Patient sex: M
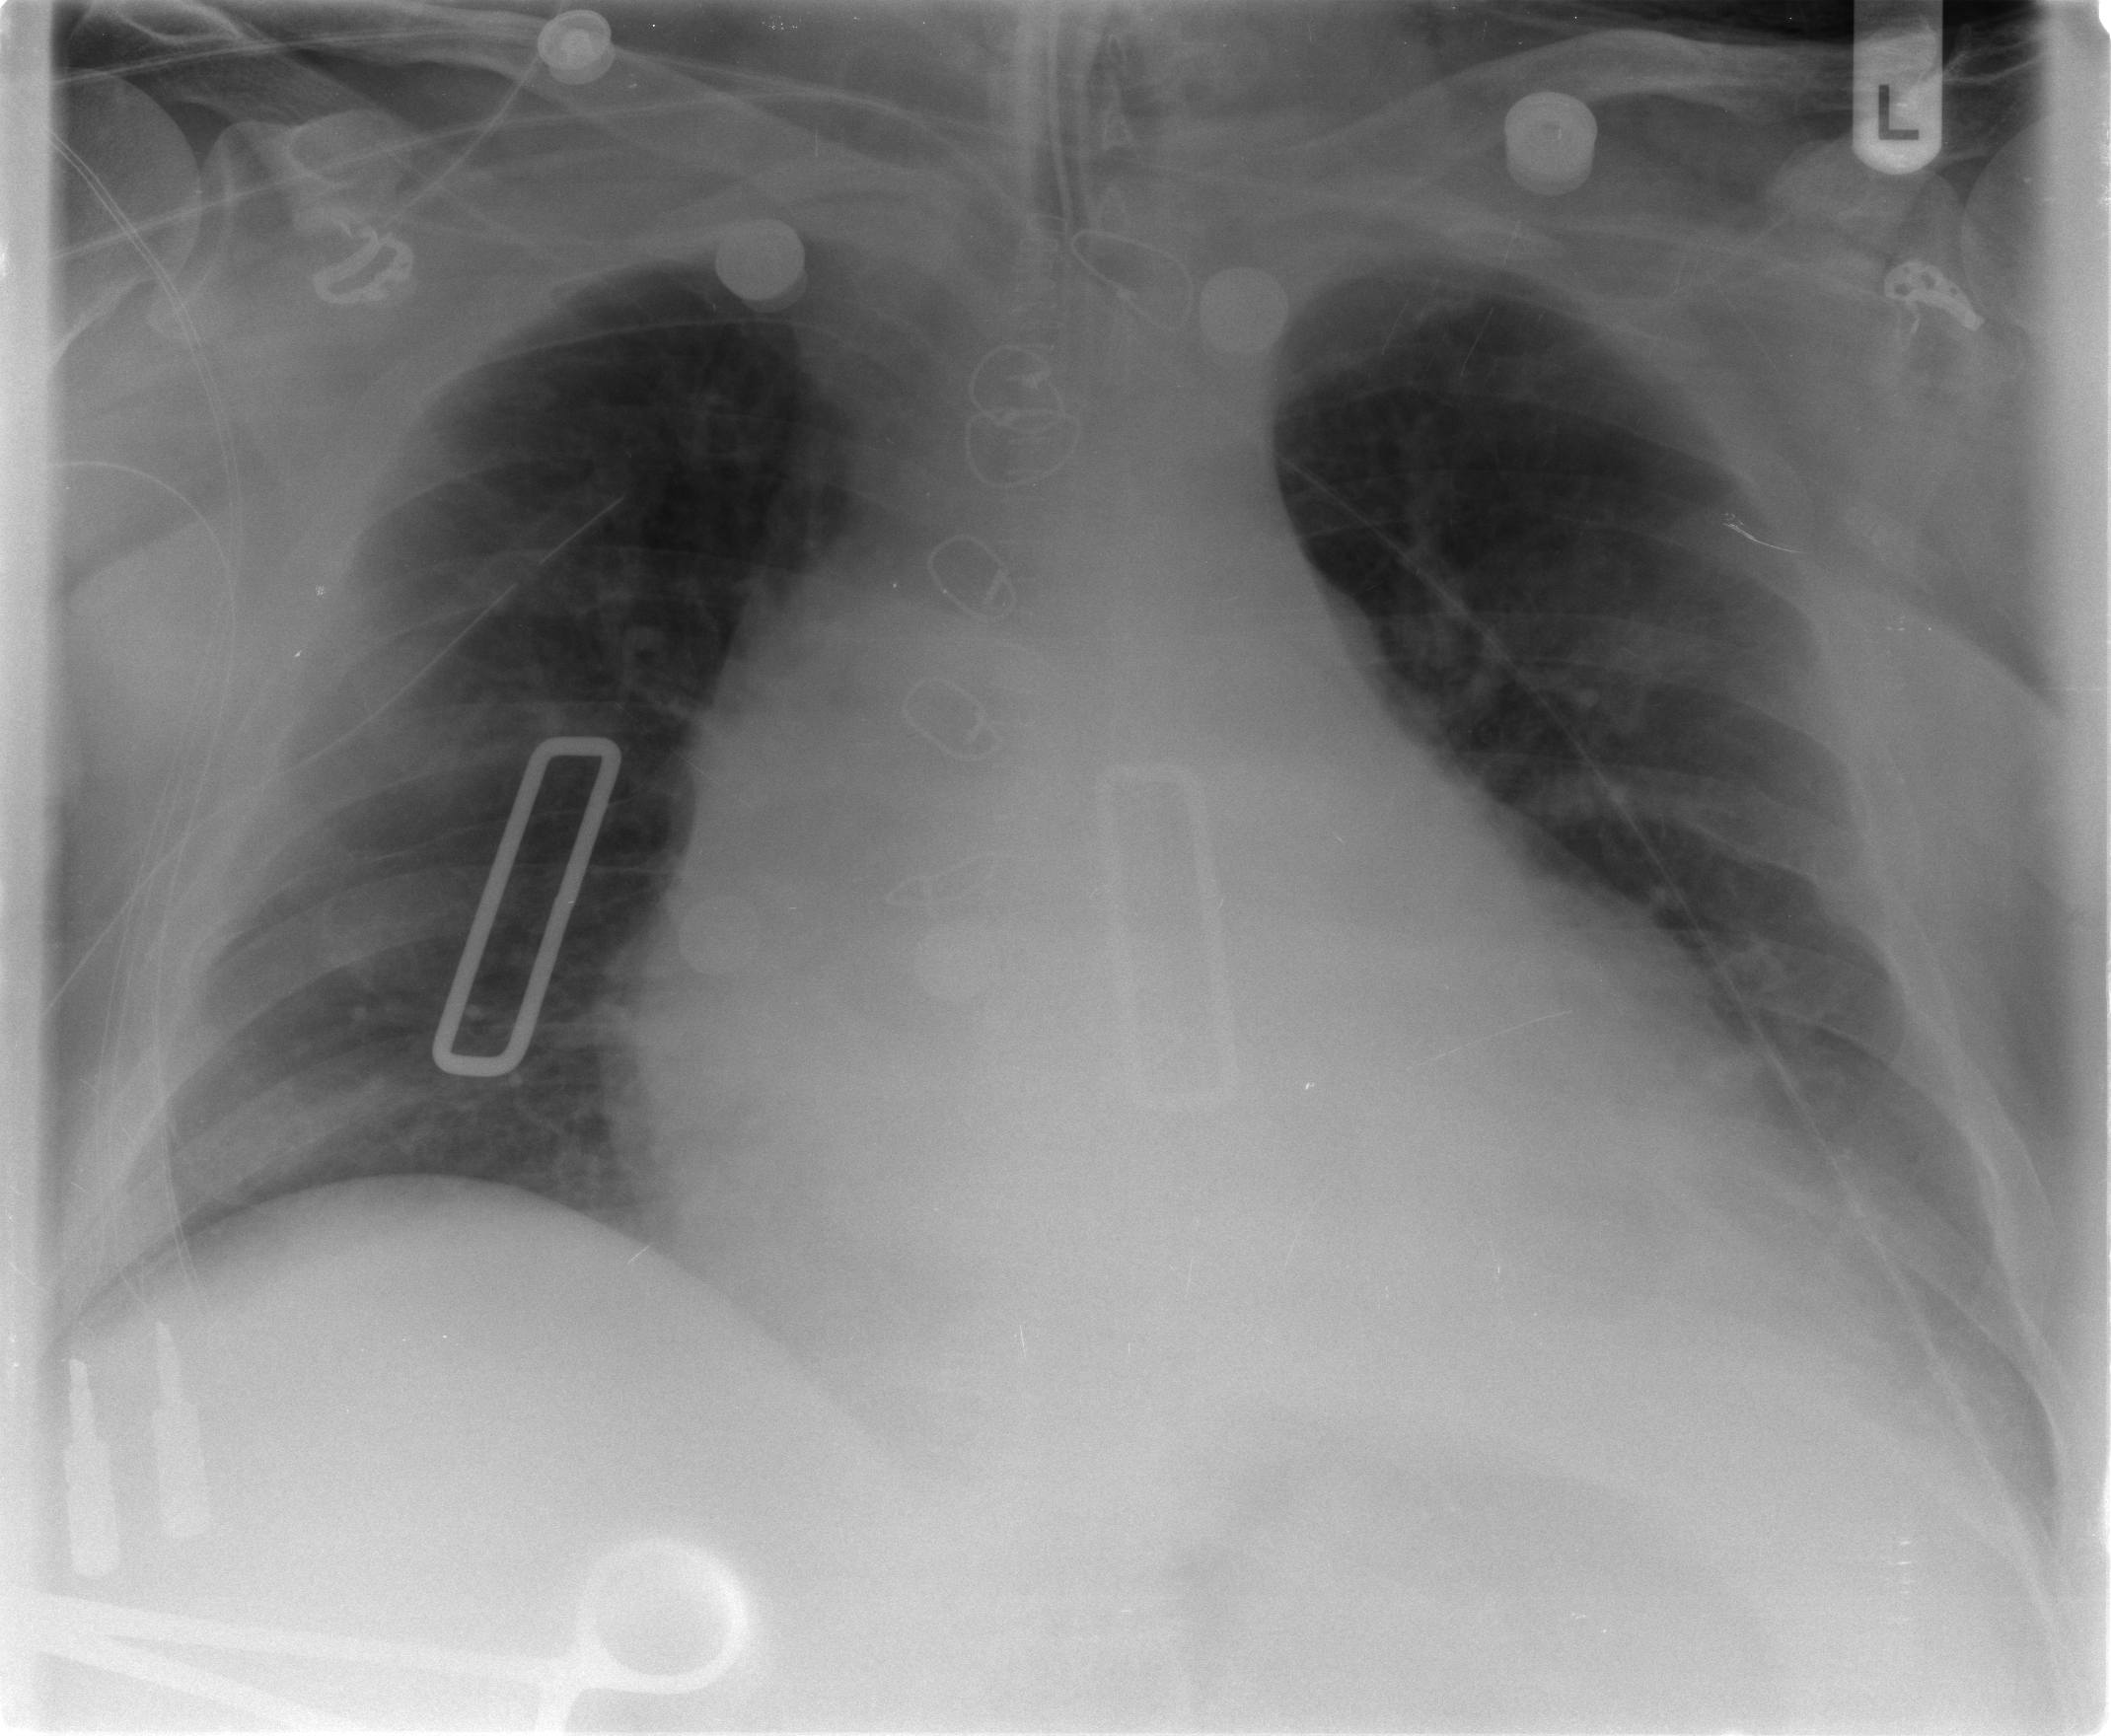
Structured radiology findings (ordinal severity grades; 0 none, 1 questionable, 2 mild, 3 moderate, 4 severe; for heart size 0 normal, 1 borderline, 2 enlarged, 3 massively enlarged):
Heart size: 2
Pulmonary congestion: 0
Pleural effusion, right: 0
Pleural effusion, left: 2
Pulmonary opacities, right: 0
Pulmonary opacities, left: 0
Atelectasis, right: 0
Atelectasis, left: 2